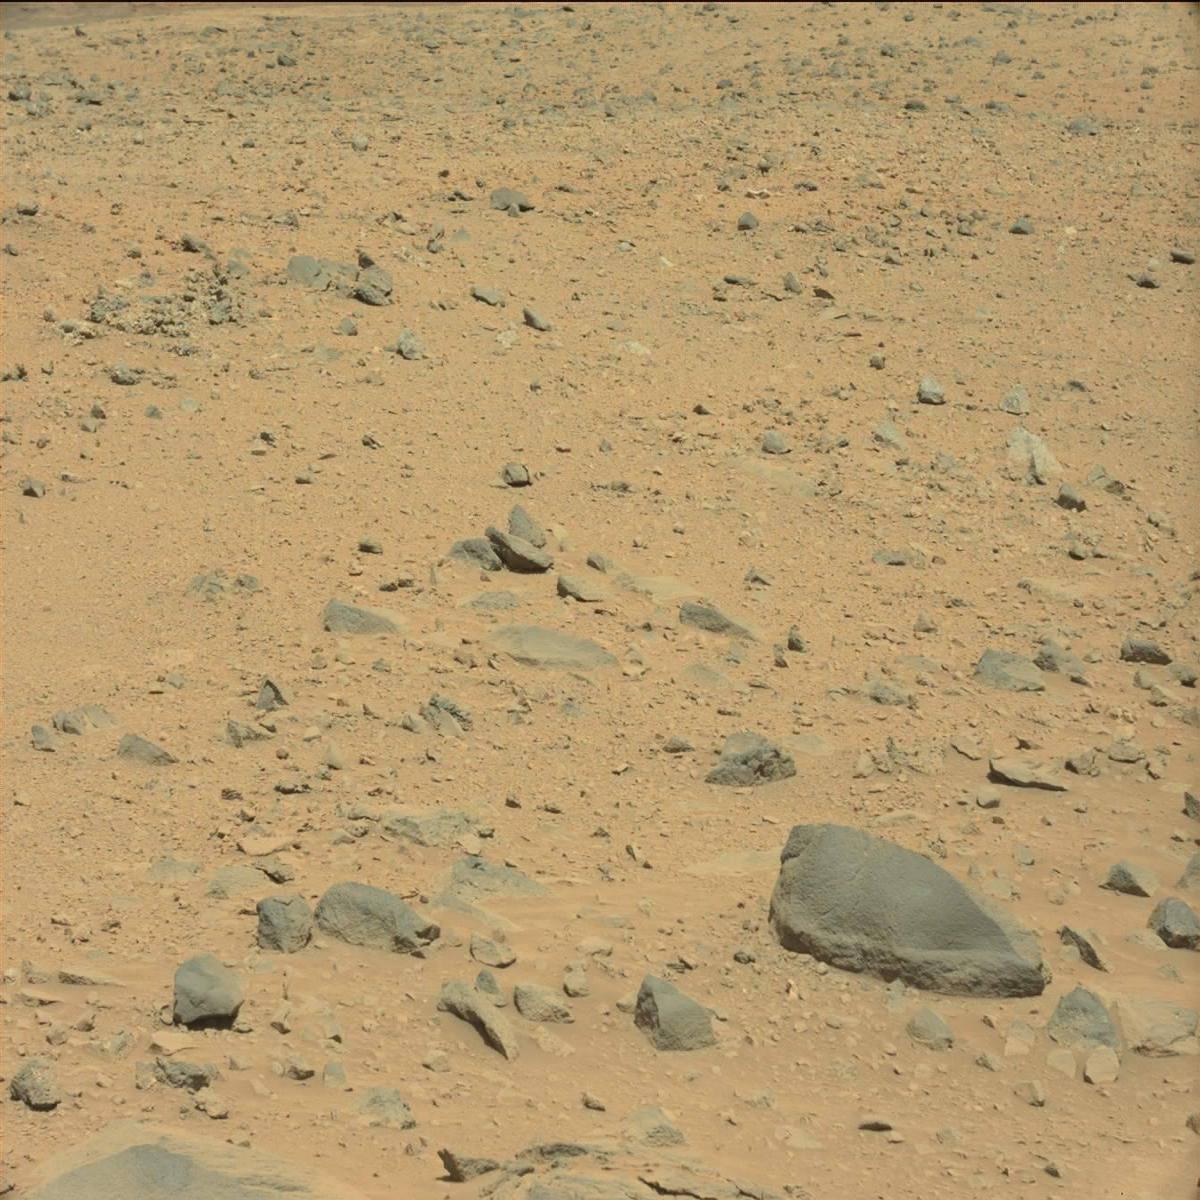
Terrain classes present: Bedrock, Ridge, Rock, Sand / Soil